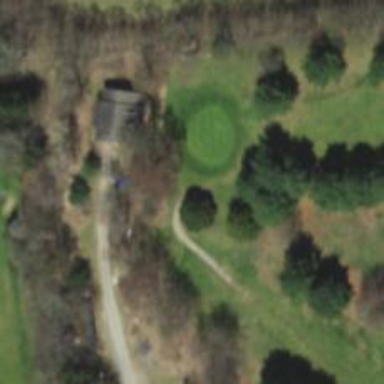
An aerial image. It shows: Golf tee.